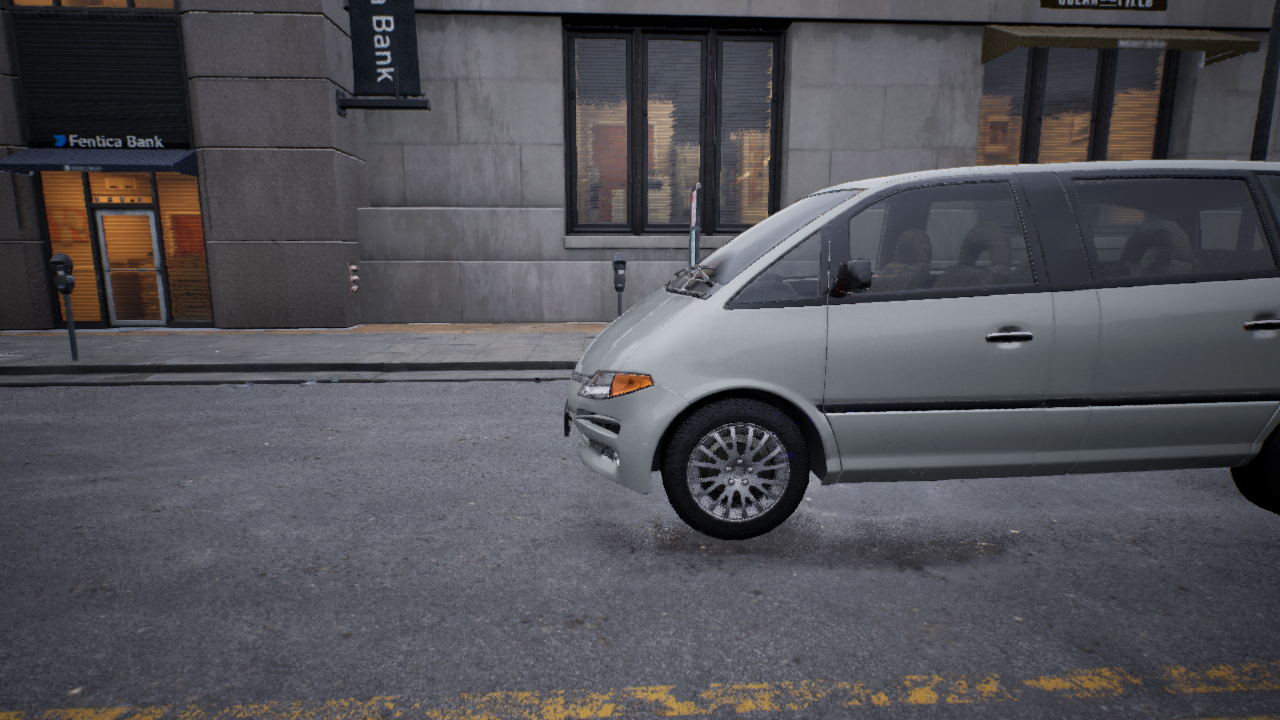
Venue: downtown
Lighting: clear day
Vehicle rig: minivan